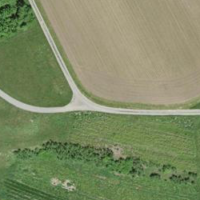
EUNIS habitat code: 24
Species observed at this site:
Trifolium pratense
Geranium pyrenaicum